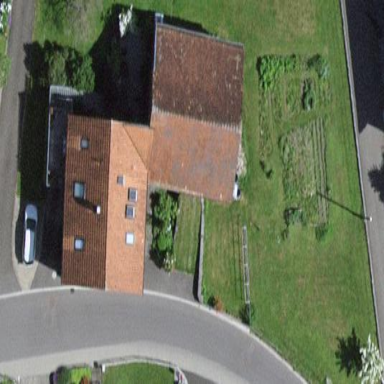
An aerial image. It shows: Shed building.